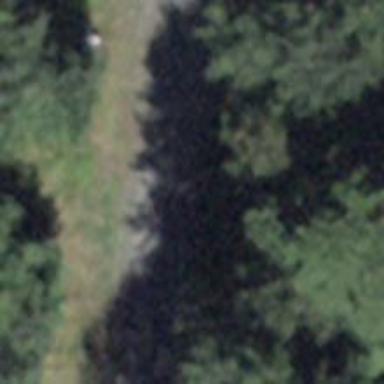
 crossing over bridge with grade1 tracktype."